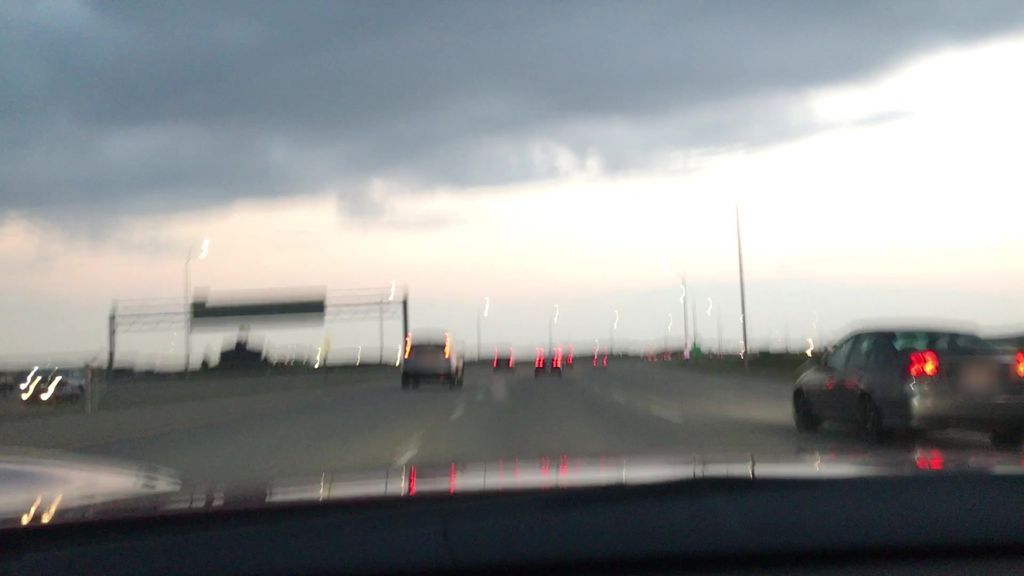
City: calgary